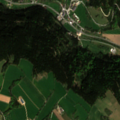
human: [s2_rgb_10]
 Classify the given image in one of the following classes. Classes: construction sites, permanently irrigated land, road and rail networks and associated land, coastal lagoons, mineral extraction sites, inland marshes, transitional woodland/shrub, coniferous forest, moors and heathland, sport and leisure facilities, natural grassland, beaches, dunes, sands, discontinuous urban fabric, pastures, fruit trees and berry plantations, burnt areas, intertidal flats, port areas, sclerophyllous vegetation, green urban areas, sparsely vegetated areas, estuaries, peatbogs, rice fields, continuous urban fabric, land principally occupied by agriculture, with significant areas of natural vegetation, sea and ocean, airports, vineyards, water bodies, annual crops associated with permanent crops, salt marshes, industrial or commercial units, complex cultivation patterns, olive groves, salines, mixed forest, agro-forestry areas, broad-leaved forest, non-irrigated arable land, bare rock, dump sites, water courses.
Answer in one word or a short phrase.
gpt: discontinuous urban fabric, non-irrigated arable land, complex cultivation patterns, coniferous forest, mixed forest